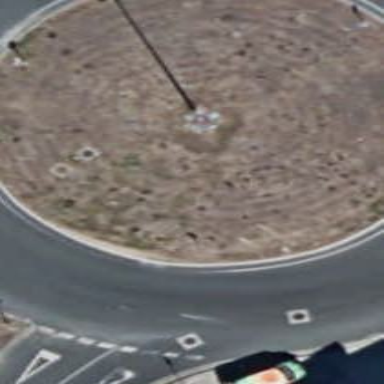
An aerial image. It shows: Roundabout on residential road with asphalt surface.